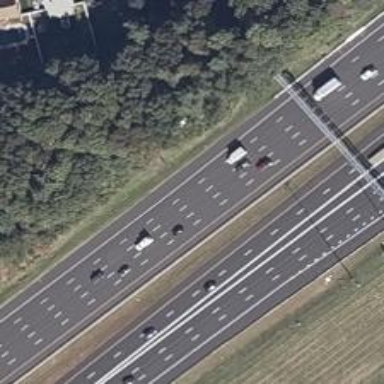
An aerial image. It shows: Asphalt motorway.